Aerial crown-view tile of a tropical tree (Barro Colorado Island, Panama), acquired 20241216:
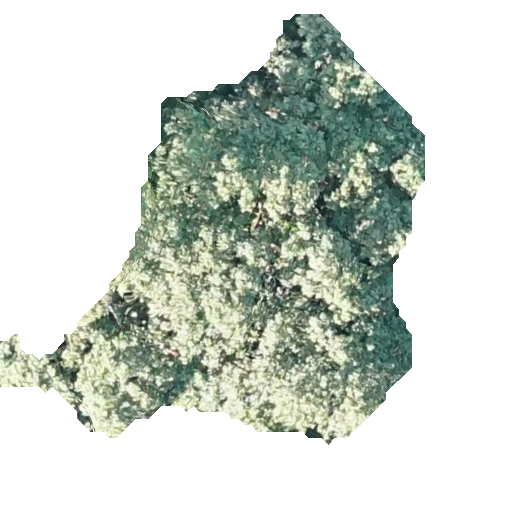
Species: Hieronyma alchorneoides
GBIF accepted scientific name: Hieronyma alchorneoides
Crown area: 151.132 m²